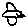
Label: bird